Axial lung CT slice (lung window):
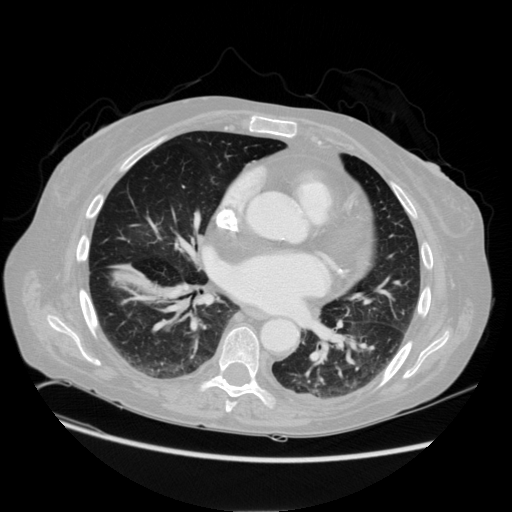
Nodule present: no